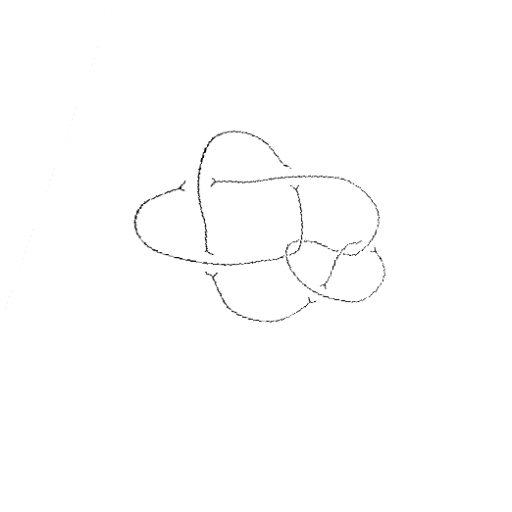
Crossing number: 8